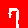
Digit: 7